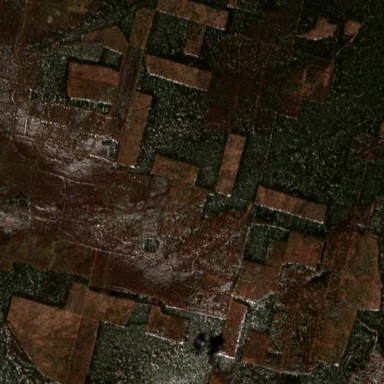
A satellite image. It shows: Woodland area designated for logging activities.